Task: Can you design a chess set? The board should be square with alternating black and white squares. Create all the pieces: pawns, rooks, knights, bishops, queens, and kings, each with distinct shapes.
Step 1963:
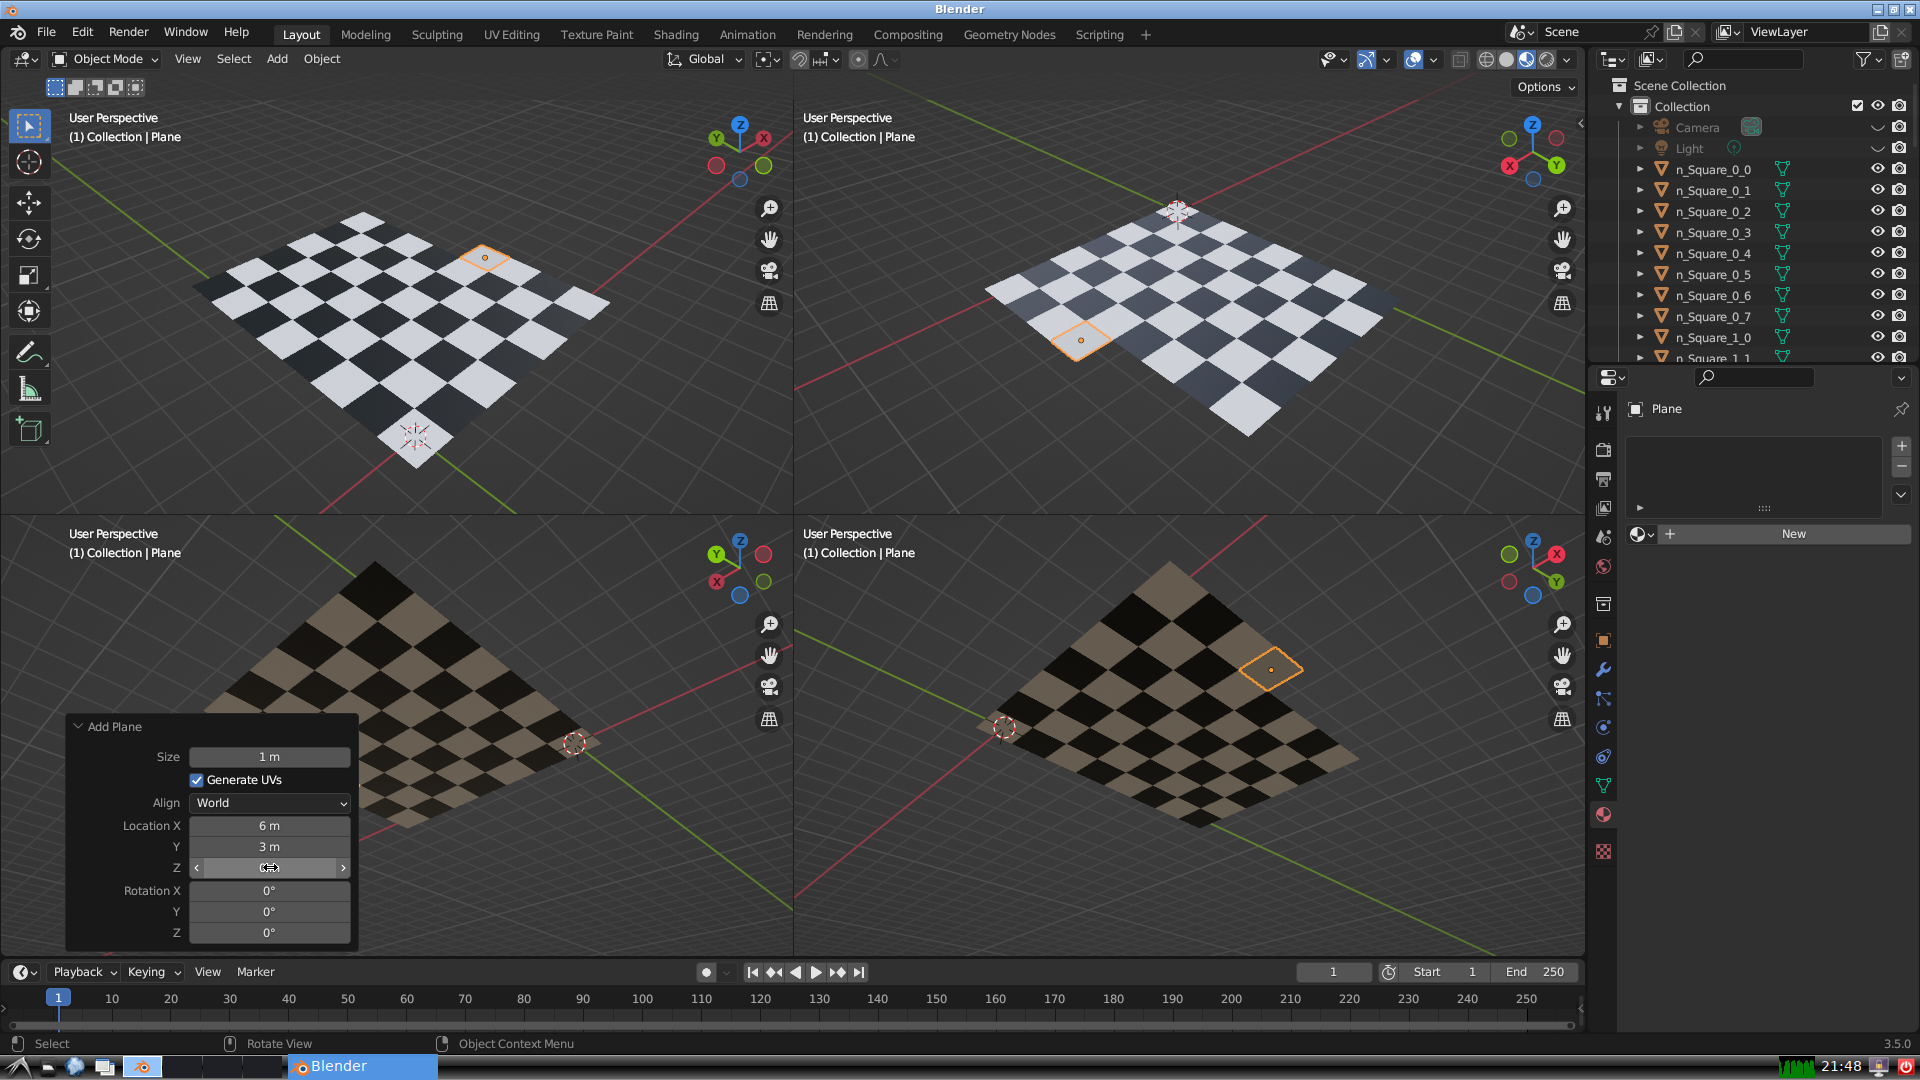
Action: {"mouse_move": [960, 540]}